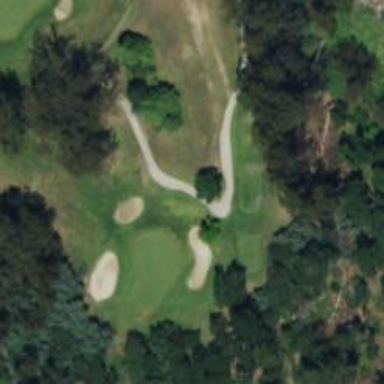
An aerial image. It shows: Golf tee.